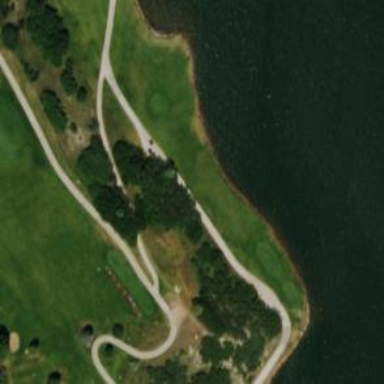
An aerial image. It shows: Path that serves as Golf Cart Track.